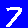
Digit: 7